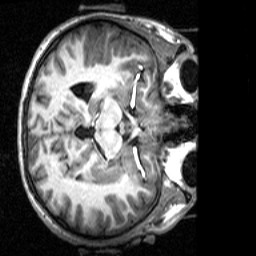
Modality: T1w
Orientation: axial
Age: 24
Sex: female